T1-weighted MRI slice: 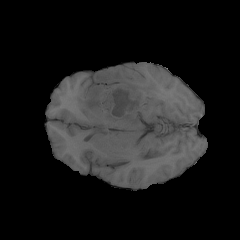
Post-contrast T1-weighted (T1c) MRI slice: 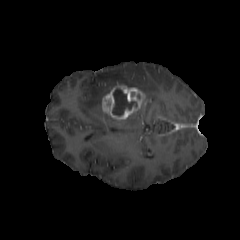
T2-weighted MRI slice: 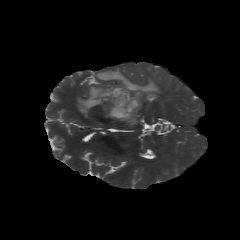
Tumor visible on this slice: yes